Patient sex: F
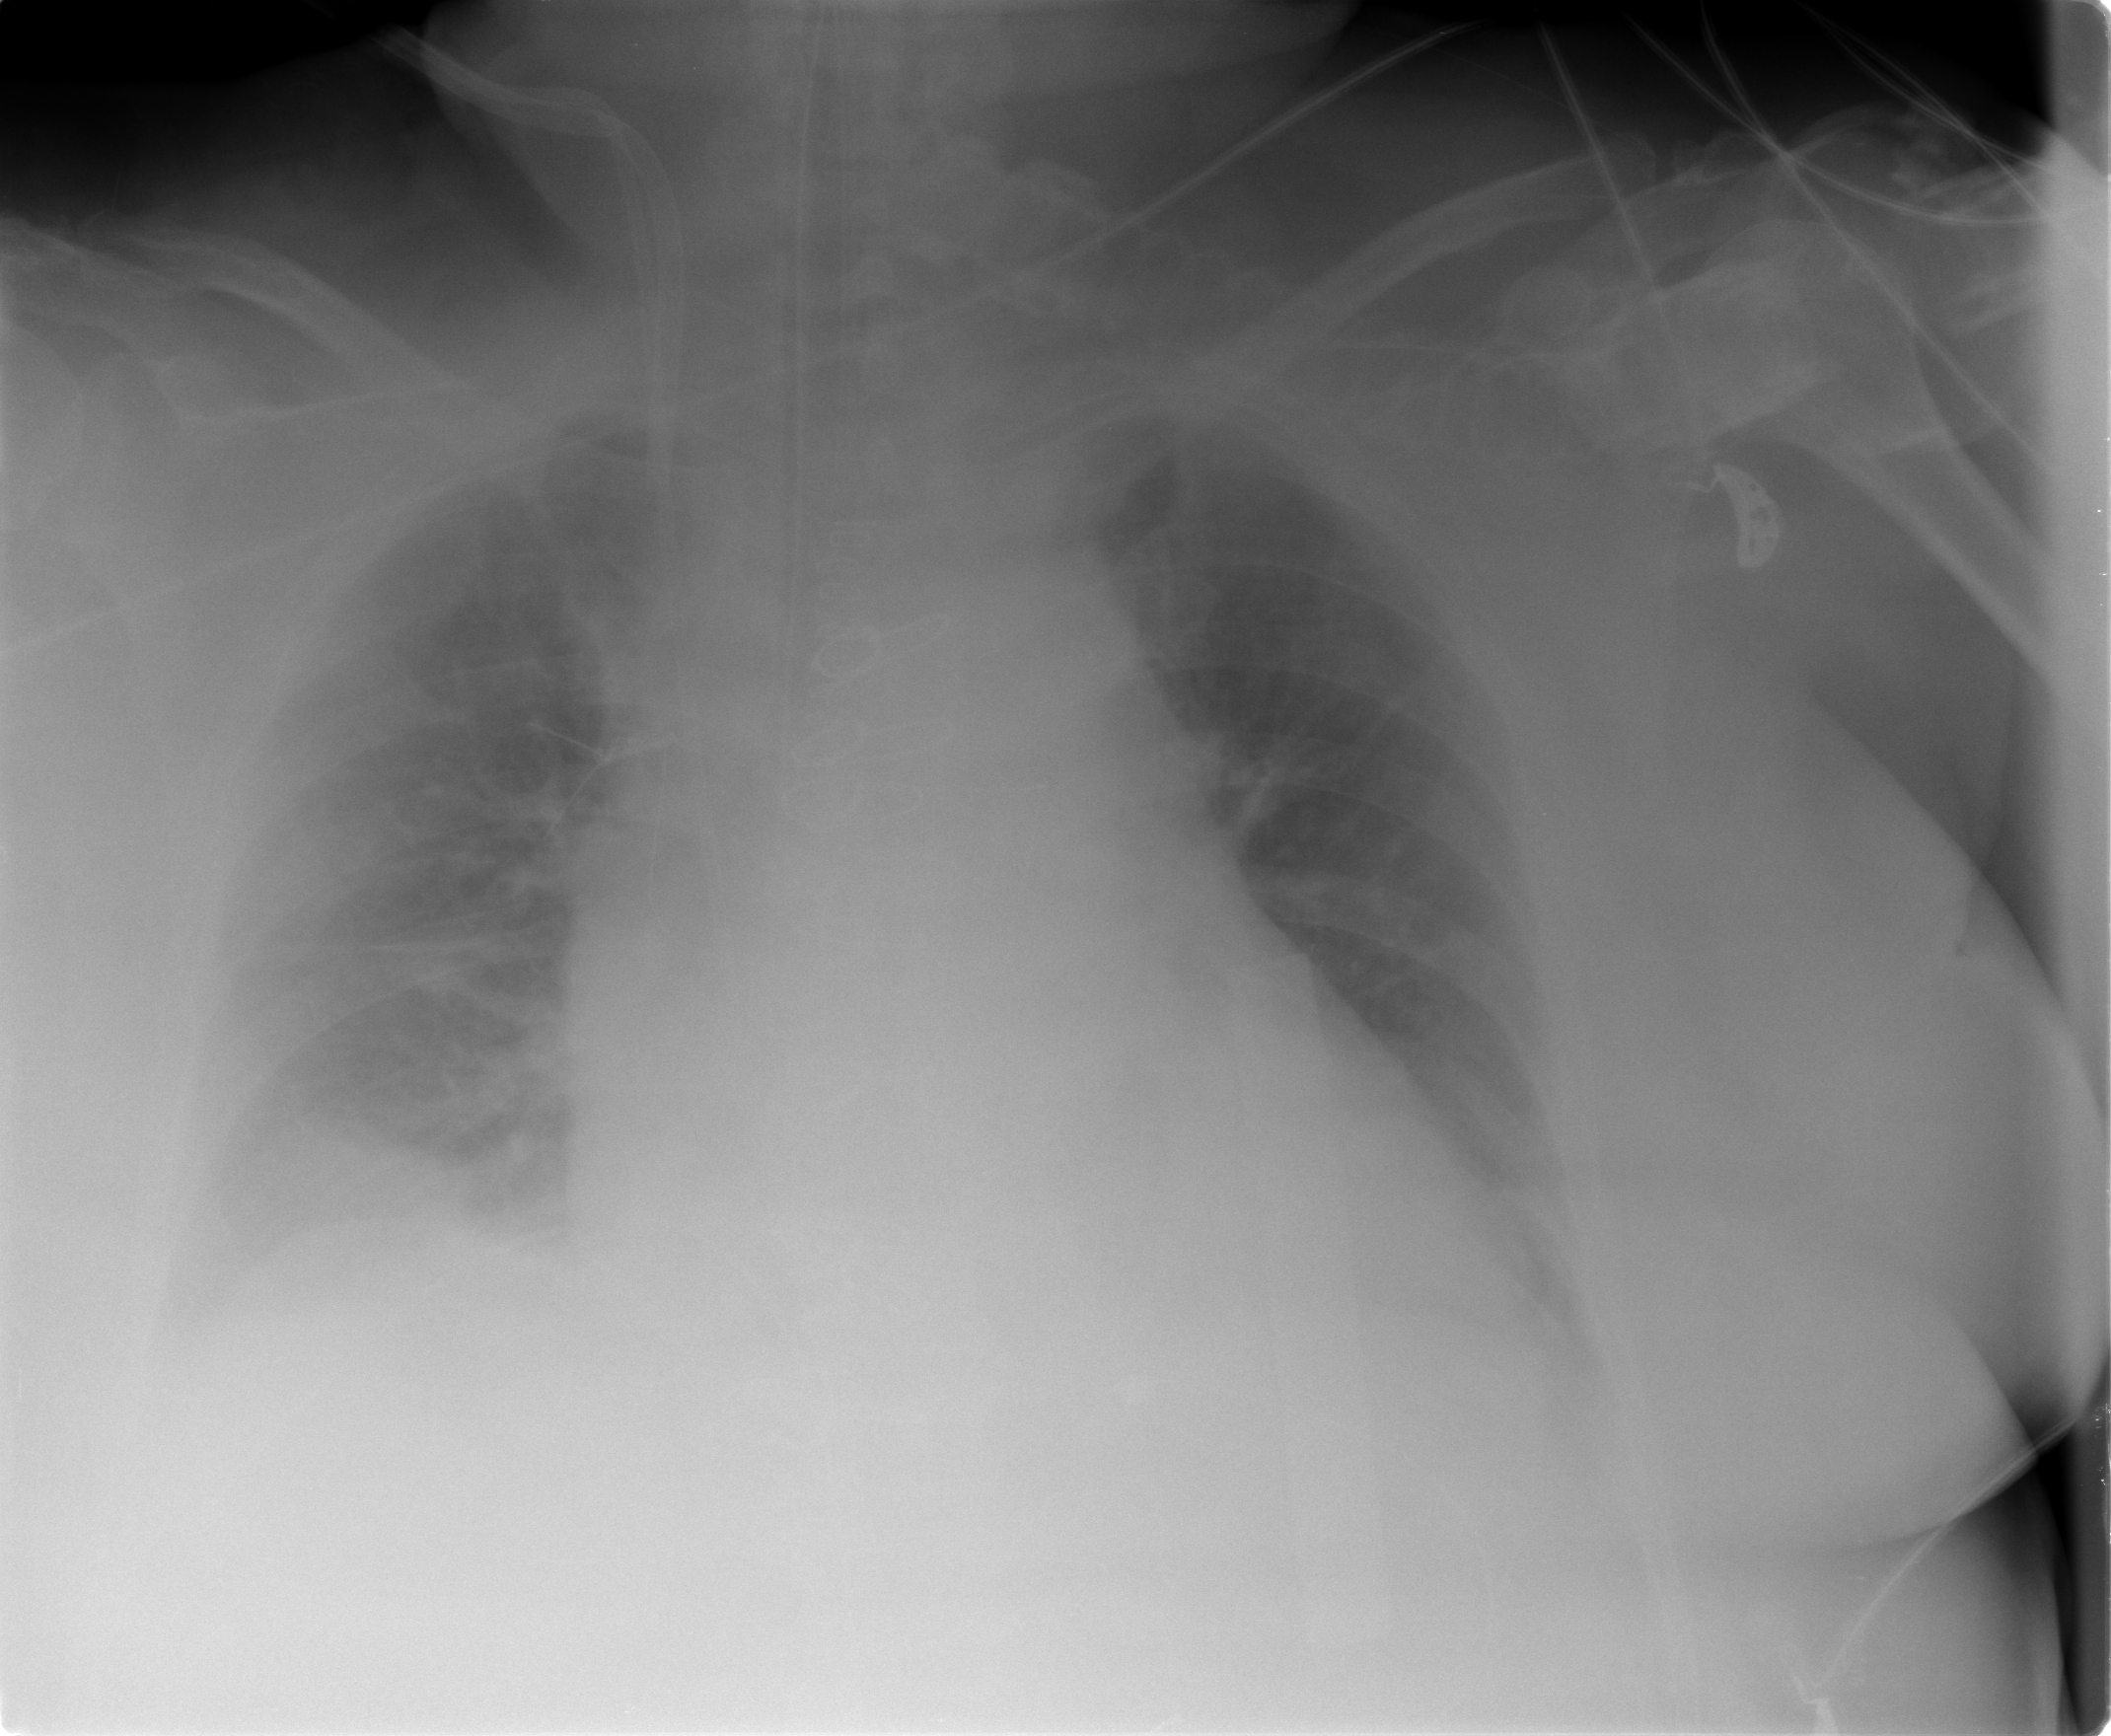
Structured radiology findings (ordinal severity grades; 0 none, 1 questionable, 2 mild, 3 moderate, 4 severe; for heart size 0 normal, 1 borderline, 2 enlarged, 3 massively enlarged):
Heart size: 2
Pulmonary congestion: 1
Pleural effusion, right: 2
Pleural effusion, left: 1
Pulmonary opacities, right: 0
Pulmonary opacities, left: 0
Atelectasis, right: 1
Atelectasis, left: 1